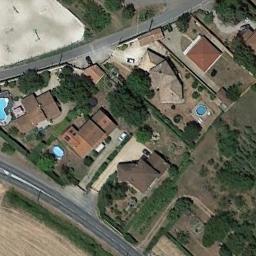
Label: residential